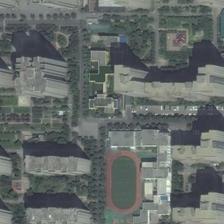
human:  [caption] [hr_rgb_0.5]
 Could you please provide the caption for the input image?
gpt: a playground is surrounded by some green trees and many buildings .

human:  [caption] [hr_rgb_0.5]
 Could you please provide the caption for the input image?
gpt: this is a well-designed block, including a variety of residential buildings, parking lots, a football field and lush trees .

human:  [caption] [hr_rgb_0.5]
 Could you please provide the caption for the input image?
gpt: some tall buildings and many green trees are around a playground and a parking lot .

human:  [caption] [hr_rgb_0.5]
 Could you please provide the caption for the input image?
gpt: a playground is surrounded by many tall buildings and many green trees .

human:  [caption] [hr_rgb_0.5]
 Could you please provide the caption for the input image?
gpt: a playground is surrounded by many tall buildings and many green trees .